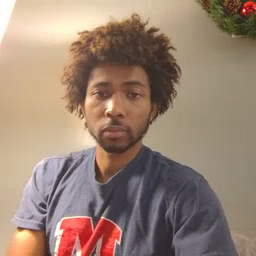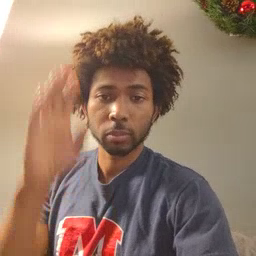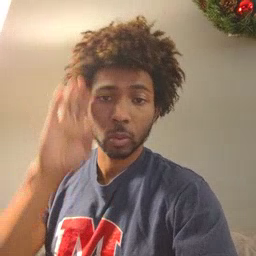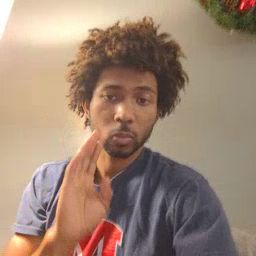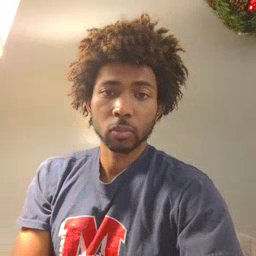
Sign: brown